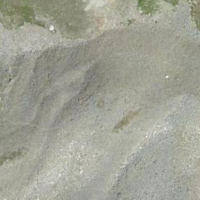
EUNIS habitat code: 48
Species observed at this site:
Sedum alpestre